Как показано на рисунке, на горизонтальном гладком круглом столе расположены два диэлектрических шара с однородным распределением массы и заряда. Радиусы шаров равны $a$, масса и заряд шара $A$ равны $m$ и $Q$ соответственно, а масса и заряд шара $B$ равны $4m$ и $-4Q$ соответственно. В начальный момент времени расстояние между центрами шаров равно $4a$, и каждый из них имеет определённую начальную скорость.
Найдите направления и значения начальных скоростей $v_{A0}$ и $v_{B0}$ каждого из шаров, при которых можно минимизировать площадь поверхности стола, при которой шары бы с него не слетали.
Найдите соответствующий минимальный радиус стола $R_{min}$. $\textit{Примечание:}$ Считайте, что поляризации материалов не происходит. Сила электростатического взаимодействия двух однородно заряженных шаров равна силе взаимодействия соответствующих точечных зарядов, находящихся в их центрах. Электрическая постоянная равна $k_e$.
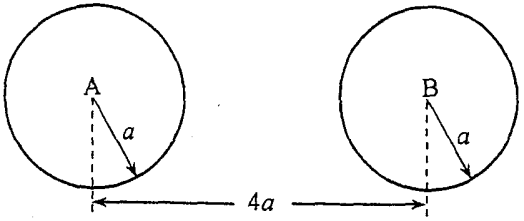
Найдите направления и значения начальных скоростей $v_{A0}$ и $v_{B0}$ каждого из шаров, при которых можно минимизировать площадь поверхности стола, при которой шары бы с него не слетали.
Ответ: Начальные скорости шаров перпендикулярны линии, соединяющей их центры, направлены противоположно друг другу и равны\[v_{A0} = 4 \sqrt{\frac{k_e Q^2}{30ma}}\ \text{и}\ v_{B0} = \sqrt{\frac{k_e Q^2}{30ma}}.\]

Найдите соответствующий минимальный радиус стола $R_{min}$.
Ответ: \[R_{min} = \frac{12a}{5}.\]
Темы:
T, Электромагнетизм, Китайские, Движение в электрическом поле